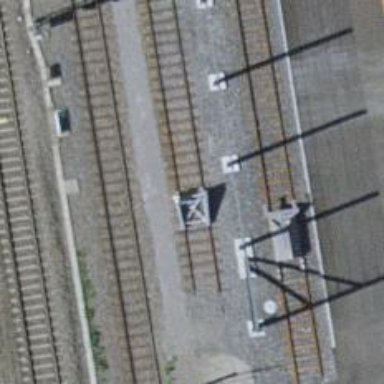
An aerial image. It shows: Railway buffer stop.